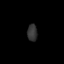
Tissue: prostate
Cell type: Fibroblasts
Senescence score: 0.6943
Nuclear area (px): 165
Mean DAPI intensity: 51.455